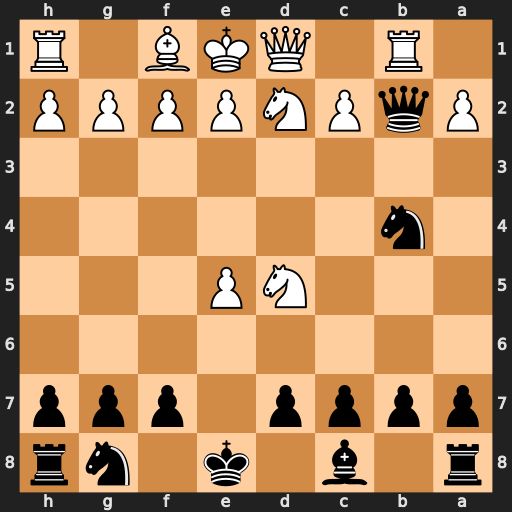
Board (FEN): r1b1k1nr/pppp1ppp/8/3NP3/1n6/8/PqPNPPPP/1R1QKB1R
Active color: b
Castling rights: Kkq
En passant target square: -
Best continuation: Nxc2+ Qxc2 Qxc2